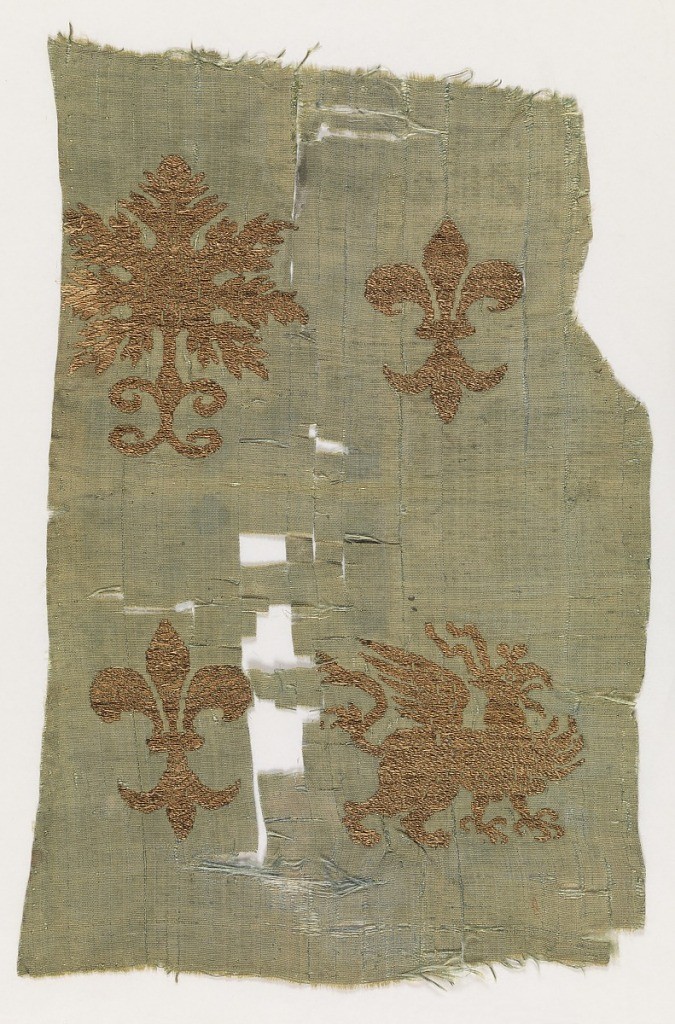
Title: Fragment
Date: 14th century
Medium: silk, gold foil on gut wrapped around silk core Technique: plain weave with discontinuous supplementary wefts (brocaded)
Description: Widely spaced motifs of a griffin. A fleur-de-lys and a vine leaf in metallic gold ona plain weave background.